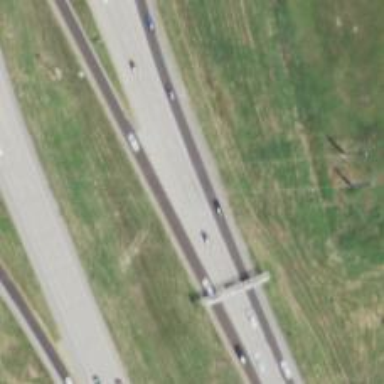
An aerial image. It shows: Motorway junction.